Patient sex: F
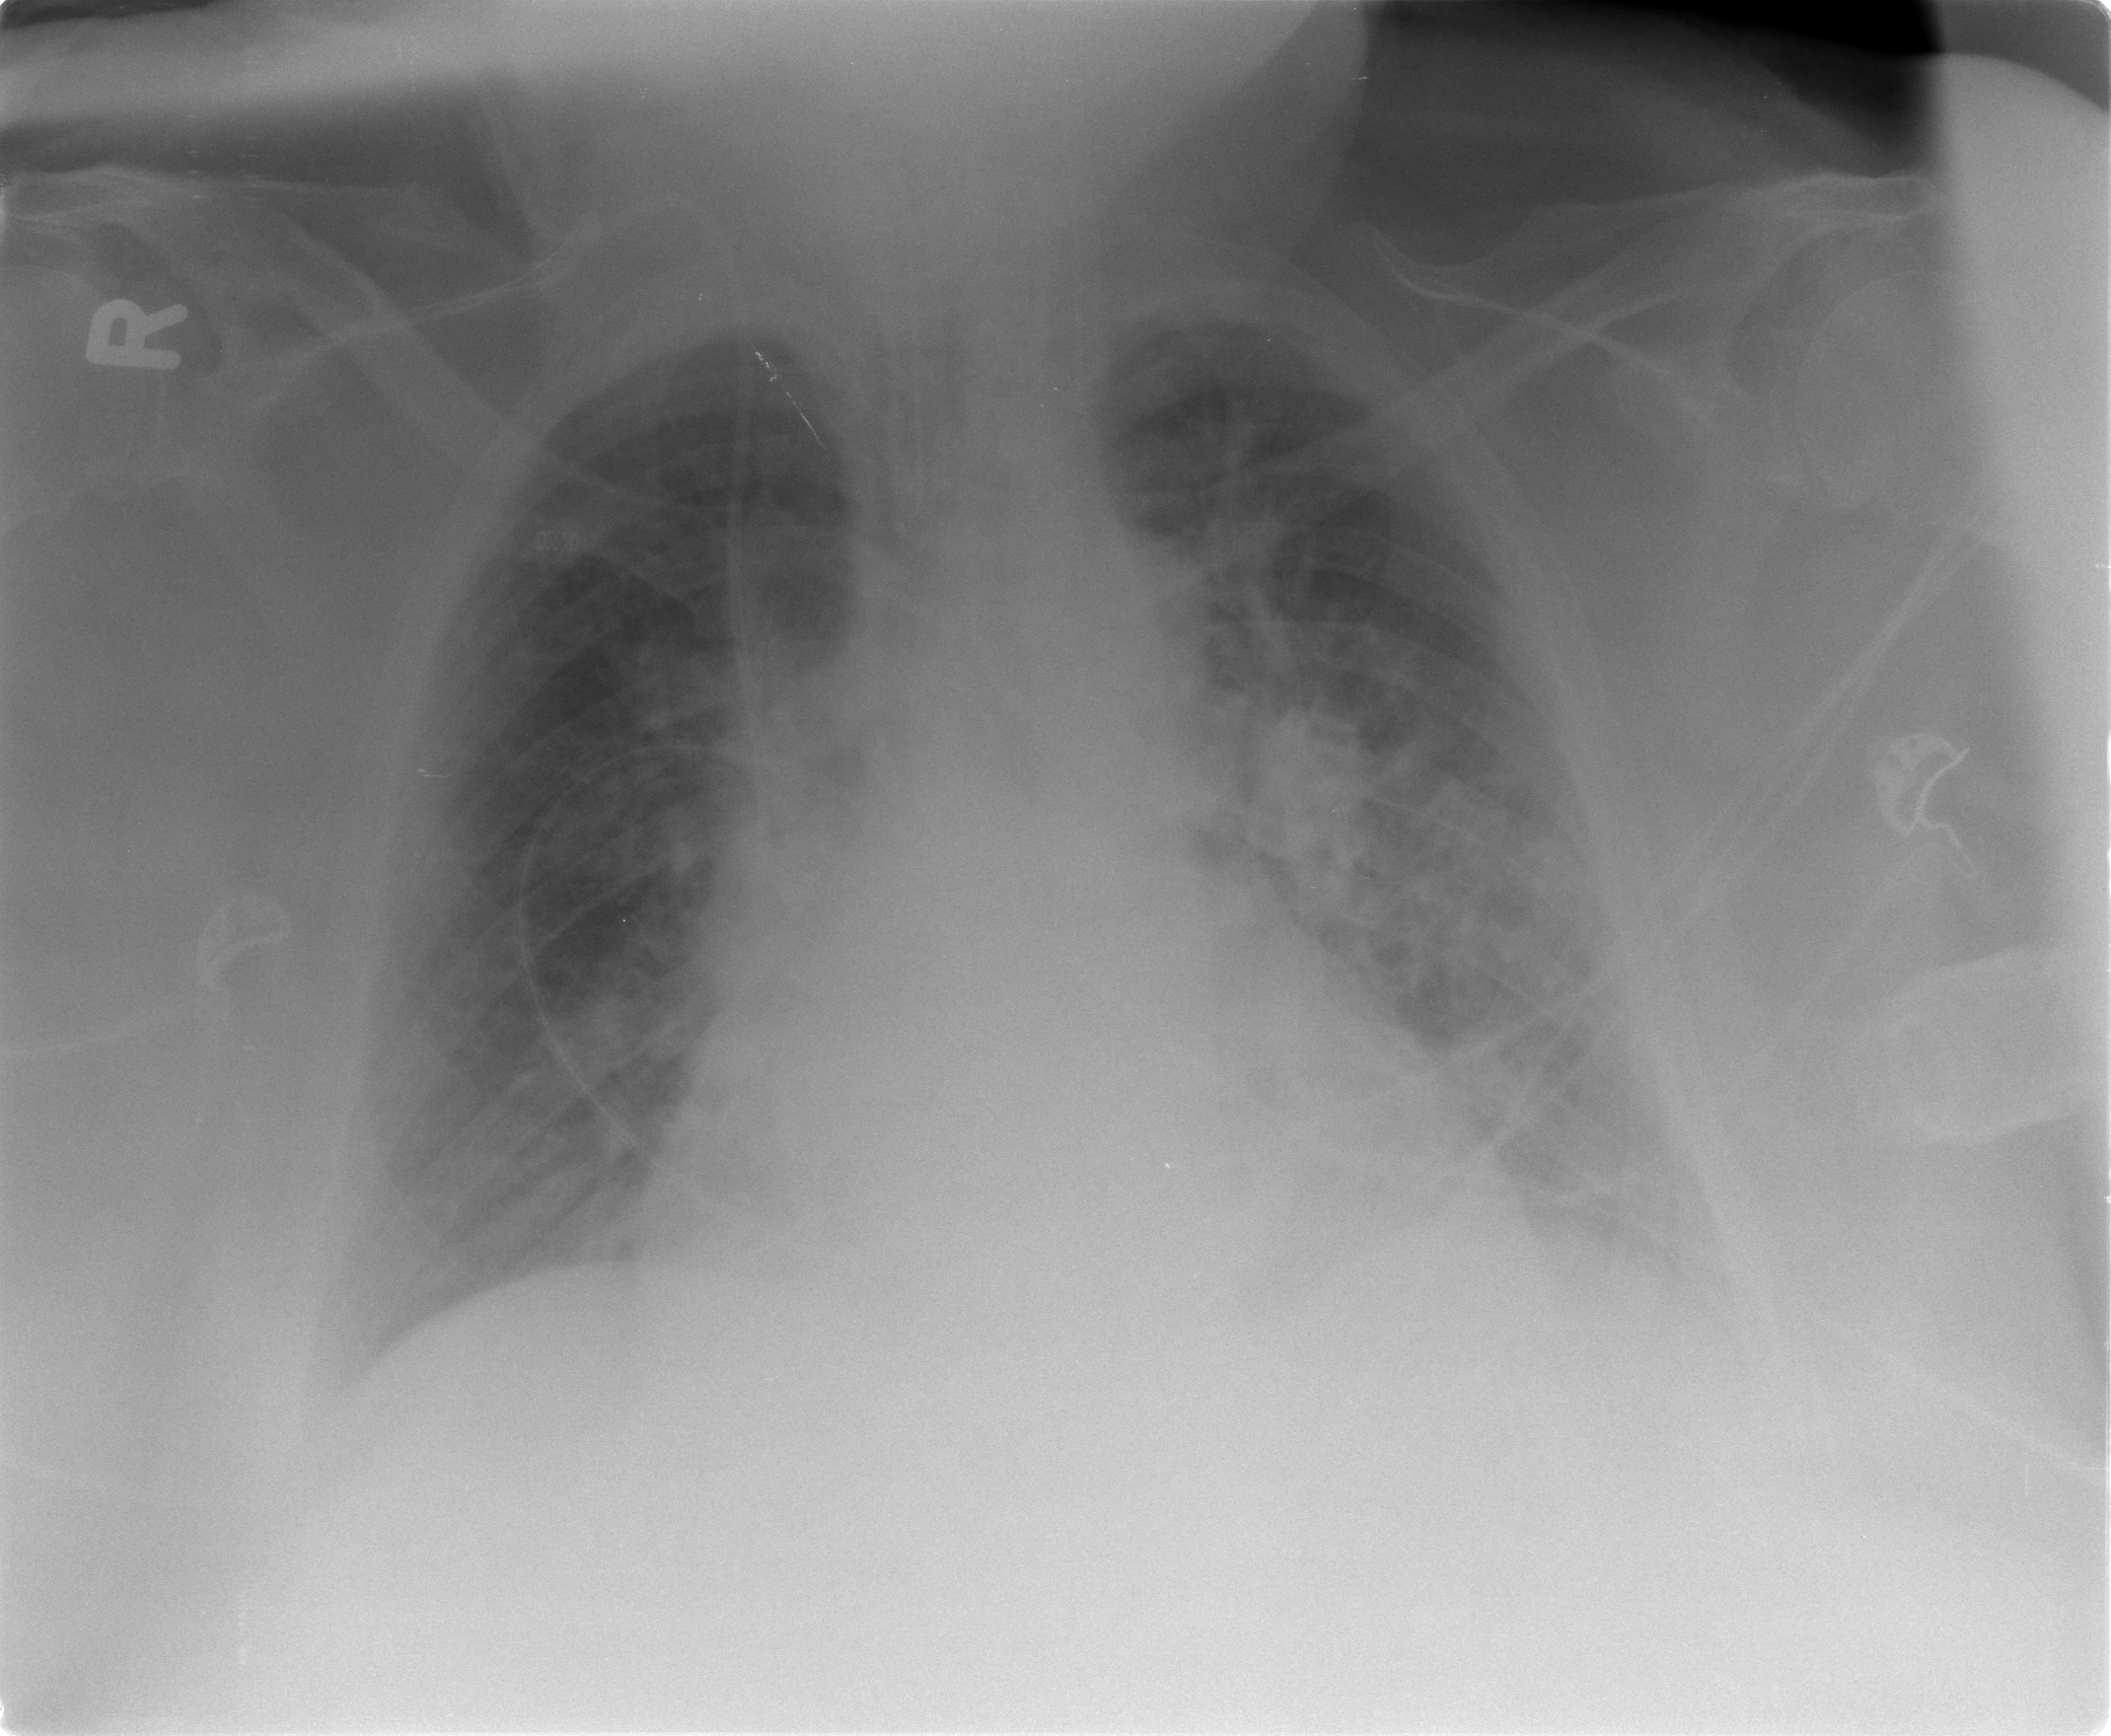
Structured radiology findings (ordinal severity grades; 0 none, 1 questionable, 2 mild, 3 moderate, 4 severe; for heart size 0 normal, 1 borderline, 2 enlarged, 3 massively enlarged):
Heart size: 2
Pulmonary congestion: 2
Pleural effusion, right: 2
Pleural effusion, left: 2
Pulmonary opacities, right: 0
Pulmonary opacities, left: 0
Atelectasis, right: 0
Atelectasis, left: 0